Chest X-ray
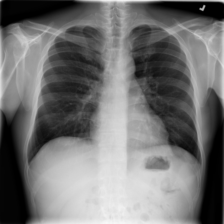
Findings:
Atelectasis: negative
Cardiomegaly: negative
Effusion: negative
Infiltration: negative
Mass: negative
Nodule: negative
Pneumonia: negative
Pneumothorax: negative
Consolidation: negative
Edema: negative
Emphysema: negative
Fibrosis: negative
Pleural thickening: negative
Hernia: negative